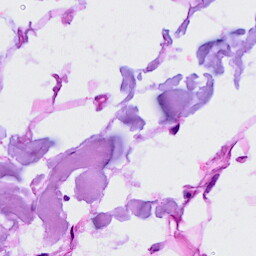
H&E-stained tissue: Breast